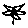
Label: flower